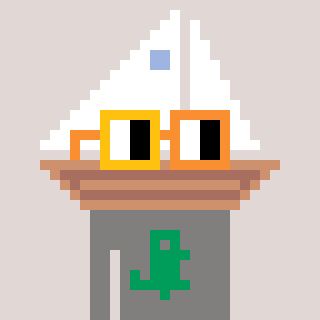
a pixel art character with square yellow and orange glasses, a sailboat-shaped head and a bluegrey-colored body on a warm background